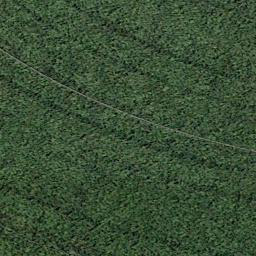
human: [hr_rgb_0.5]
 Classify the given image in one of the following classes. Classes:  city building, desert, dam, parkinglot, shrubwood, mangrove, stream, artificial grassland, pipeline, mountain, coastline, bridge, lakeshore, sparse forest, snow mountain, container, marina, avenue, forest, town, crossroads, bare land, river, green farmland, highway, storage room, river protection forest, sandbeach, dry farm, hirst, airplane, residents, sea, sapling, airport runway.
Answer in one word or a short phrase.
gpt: artificial grassland